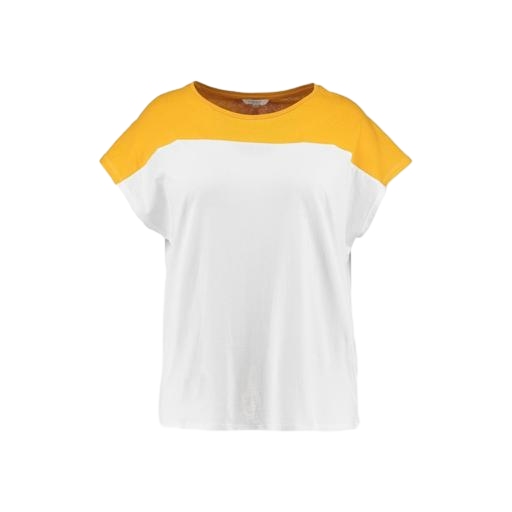
yellow and white t shirt, white pieced tee, colorblock tee, white background